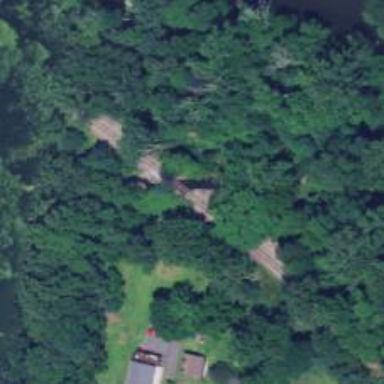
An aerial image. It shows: Preserved railway bridge over the rail line.